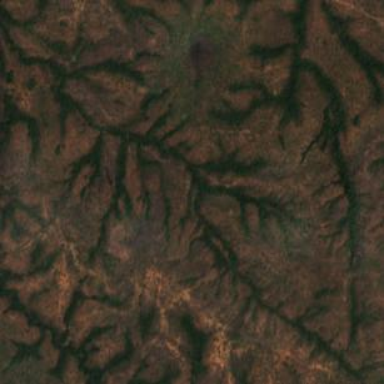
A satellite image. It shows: Forest area.